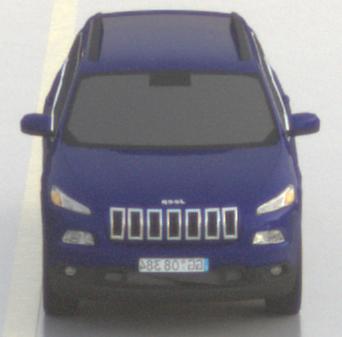
Make: Jeep
Model: Cherokee 3.2 V6 Pentastar
Detailed model: Cherokee (KL)
Model produced from: 2014/07
Model produced until: 2015/07
Doors: 5
Color: blue
Road condition: wet road
Daytime: sunrise or sunset
Contrast: low contrast